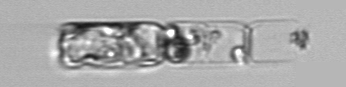
Label: Guinardia_delicatula_TAG_internal_parasite